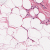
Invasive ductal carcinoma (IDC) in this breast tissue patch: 0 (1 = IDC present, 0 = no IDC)